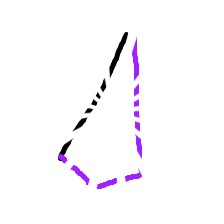
Shape: kite